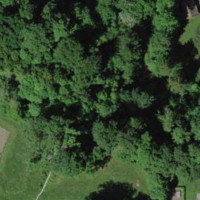
EUNIS habitat code: 53
Species observed at this site:
Anthocharis cardamines
Acer campestre
Parus major
Sympecma fusca
Thecla betulae